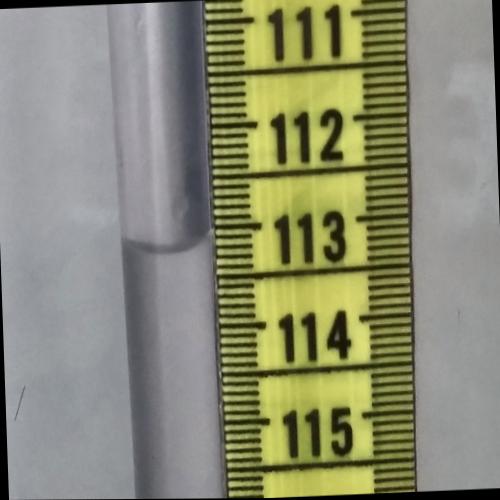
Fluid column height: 113.2 cm